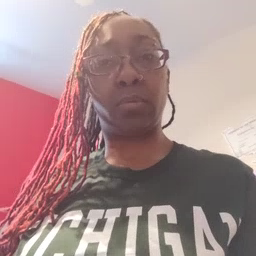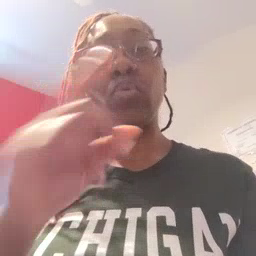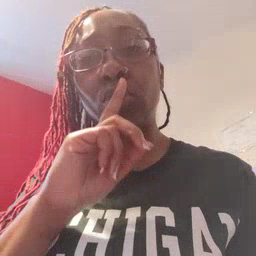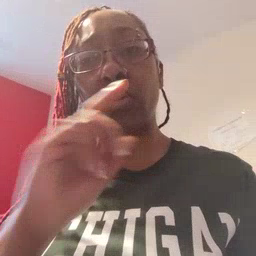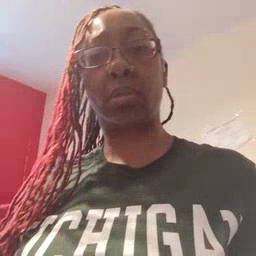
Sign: shhh